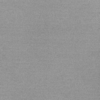
Label: dusty